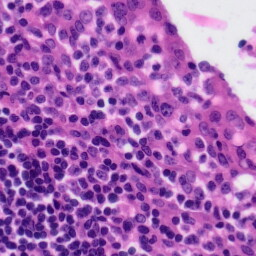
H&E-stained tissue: Tonsil